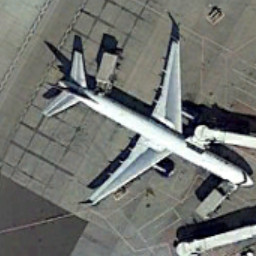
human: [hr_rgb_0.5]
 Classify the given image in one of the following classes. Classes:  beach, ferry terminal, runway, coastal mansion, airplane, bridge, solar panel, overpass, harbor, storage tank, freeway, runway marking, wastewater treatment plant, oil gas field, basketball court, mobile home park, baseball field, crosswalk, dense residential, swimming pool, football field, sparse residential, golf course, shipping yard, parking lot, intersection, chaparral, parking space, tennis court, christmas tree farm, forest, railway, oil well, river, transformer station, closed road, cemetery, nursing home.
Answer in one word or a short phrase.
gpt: airplane